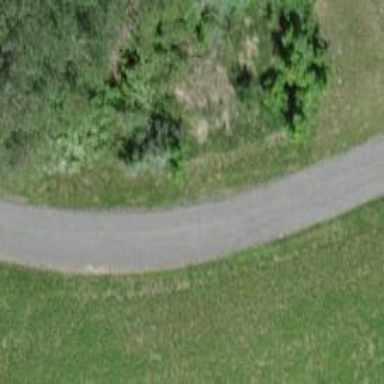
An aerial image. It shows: Unclassified road with grade1 track type.